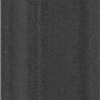
Label: dusty